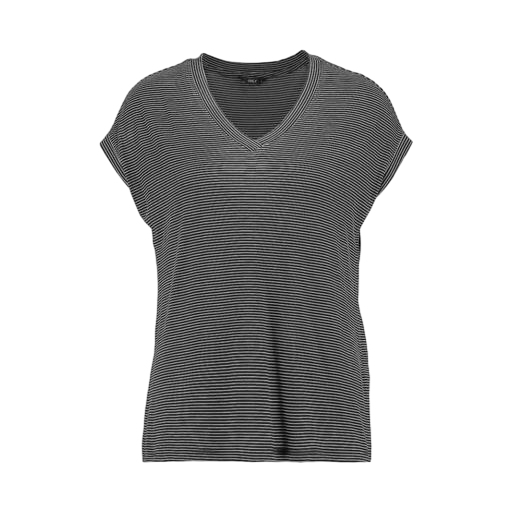
black plus size printed t-shirt only macy, black v-neck top only macy, black striped top only macy, white background